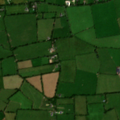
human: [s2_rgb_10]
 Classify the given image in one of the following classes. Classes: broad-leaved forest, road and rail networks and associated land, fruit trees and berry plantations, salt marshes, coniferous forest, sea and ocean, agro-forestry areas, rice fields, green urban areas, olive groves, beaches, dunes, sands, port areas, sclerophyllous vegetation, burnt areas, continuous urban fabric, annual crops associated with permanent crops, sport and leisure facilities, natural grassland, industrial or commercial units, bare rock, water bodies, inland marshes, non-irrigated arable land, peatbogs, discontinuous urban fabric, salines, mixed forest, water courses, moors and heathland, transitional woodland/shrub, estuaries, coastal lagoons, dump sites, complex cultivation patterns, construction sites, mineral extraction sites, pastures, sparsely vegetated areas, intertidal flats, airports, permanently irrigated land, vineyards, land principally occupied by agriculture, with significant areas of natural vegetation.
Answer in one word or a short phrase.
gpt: non-irrigated arable land, pastures